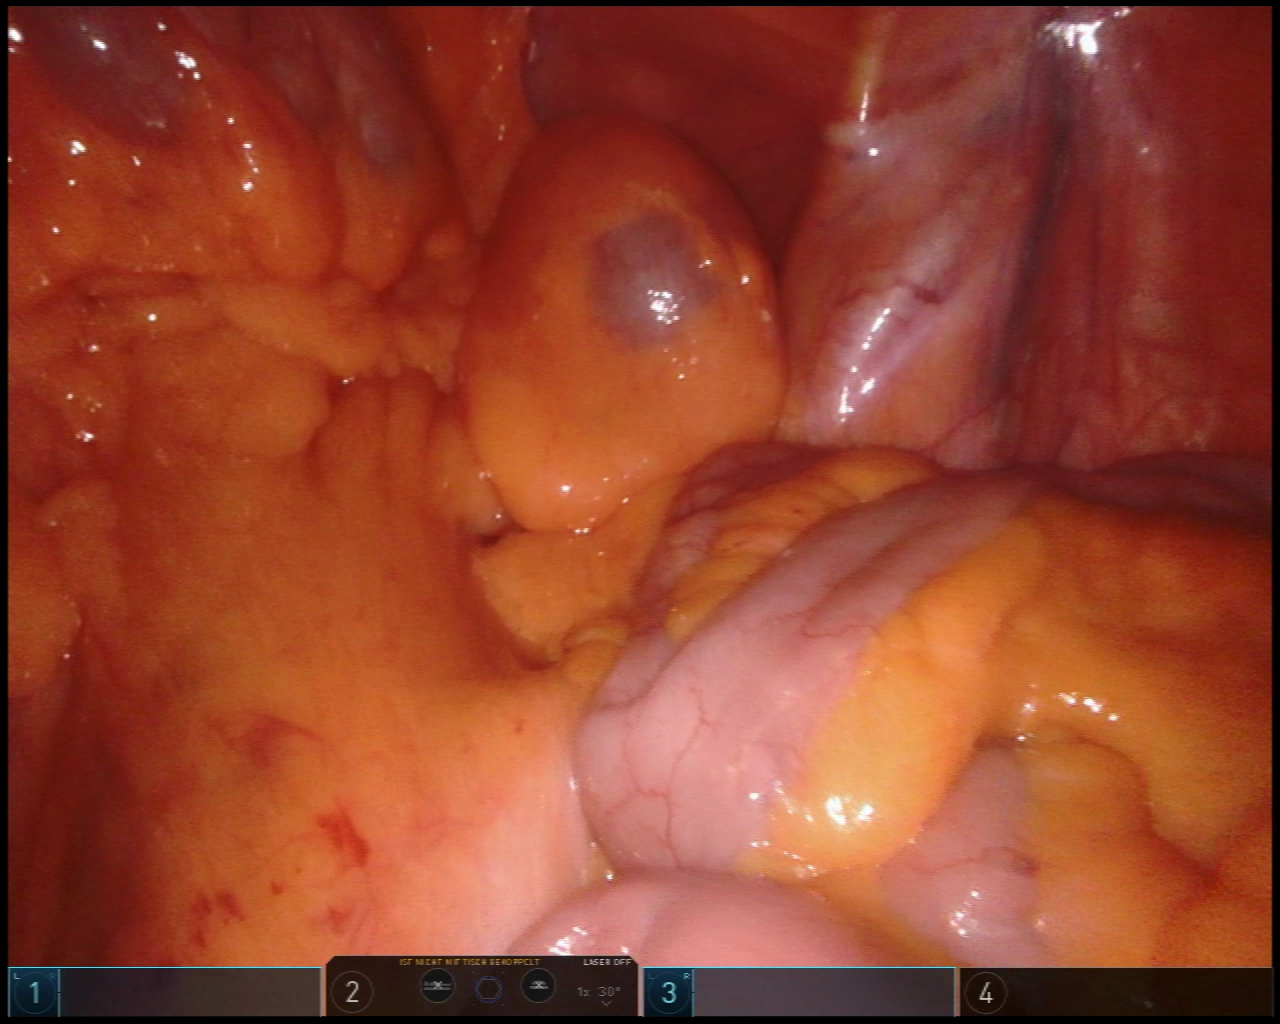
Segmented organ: abdominal_wall
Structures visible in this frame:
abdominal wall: yes
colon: yes
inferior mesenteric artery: no
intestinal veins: no
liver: no
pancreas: no
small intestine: yes
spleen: no
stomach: no
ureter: no
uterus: no
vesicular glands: no